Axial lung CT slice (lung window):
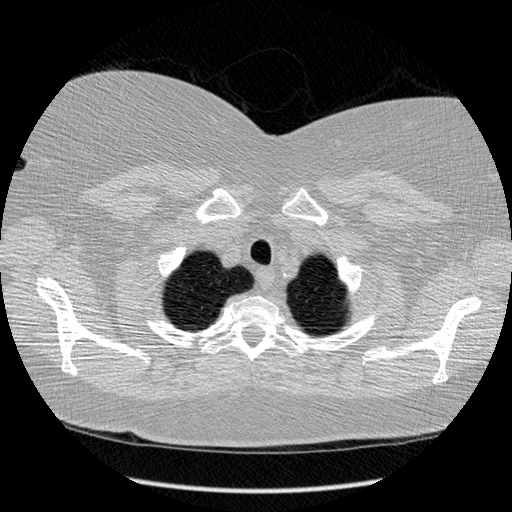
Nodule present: no